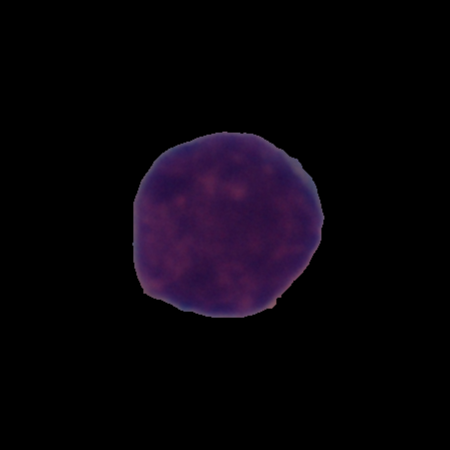
Label: healthy